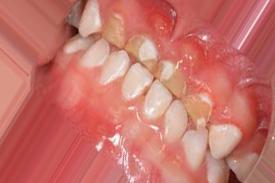
Condition: Caries